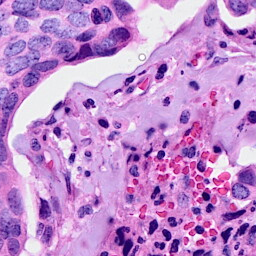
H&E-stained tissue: Breast